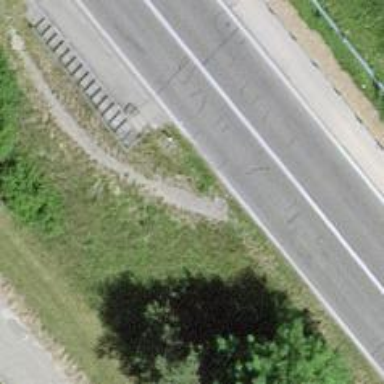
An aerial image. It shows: Set of steps on the road.